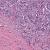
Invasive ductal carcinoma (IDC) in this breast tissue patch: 1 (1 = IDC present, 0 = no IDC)